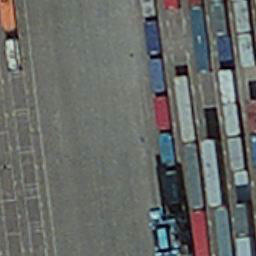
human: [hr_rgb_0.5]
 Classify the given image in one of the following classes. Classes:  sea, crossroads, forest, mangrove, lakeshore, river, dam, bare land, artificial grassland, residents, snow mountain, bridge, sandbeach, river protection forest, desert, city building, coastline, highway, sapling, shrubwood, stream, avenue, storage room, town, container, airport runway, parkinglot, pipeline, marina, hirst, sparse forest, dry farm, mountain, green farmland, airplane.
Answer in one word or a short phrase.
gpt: container